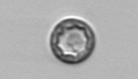
Label: Thalassiosira